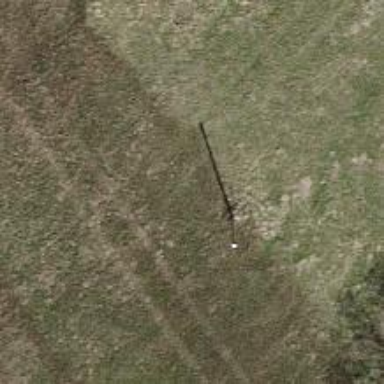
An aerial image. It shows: Power pole.